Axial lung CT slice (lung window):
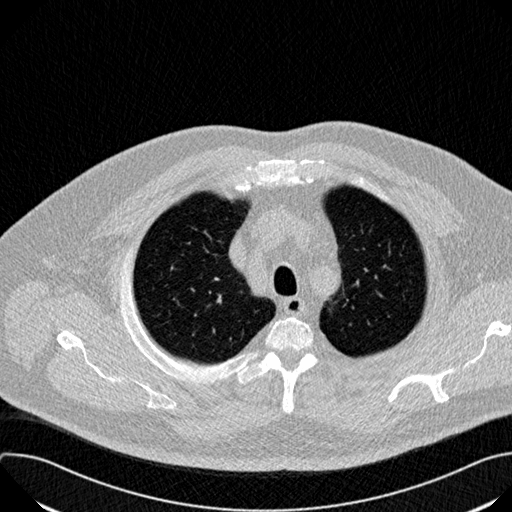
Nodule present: no